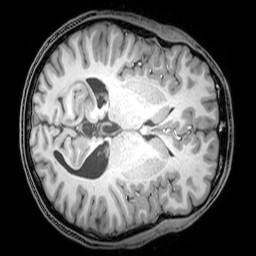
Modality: T1w
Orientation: axial
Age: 22
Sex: male
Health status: healthy
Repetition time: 0.081 s
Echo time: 0.037 s